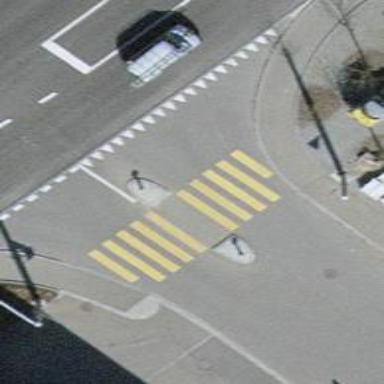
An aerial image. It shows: Marked pedestrian crossing with zebra designation and central island.